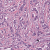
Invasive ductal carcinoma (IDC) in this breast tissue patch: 1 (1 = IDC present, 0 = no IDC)